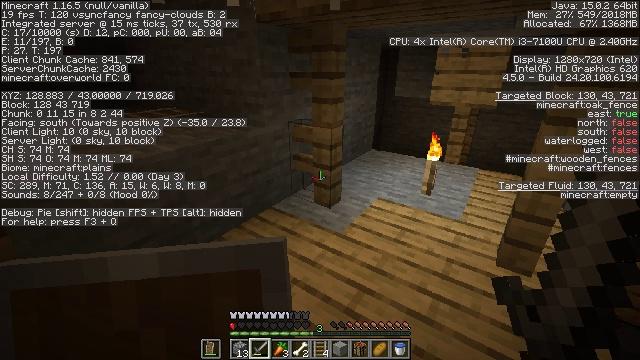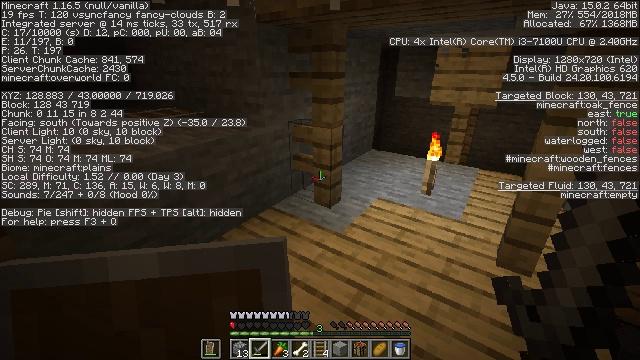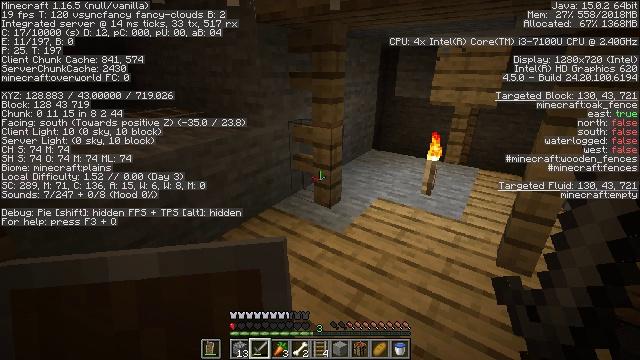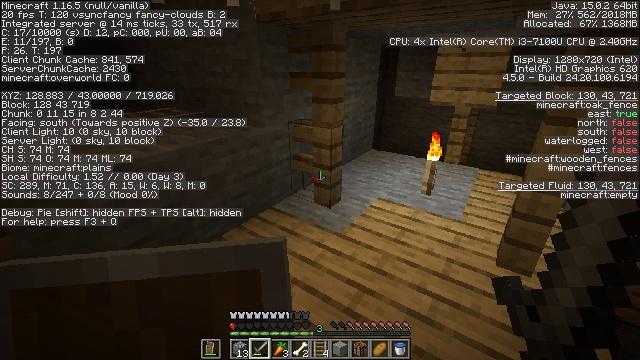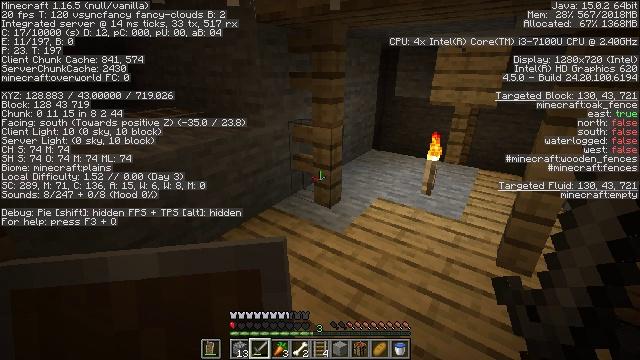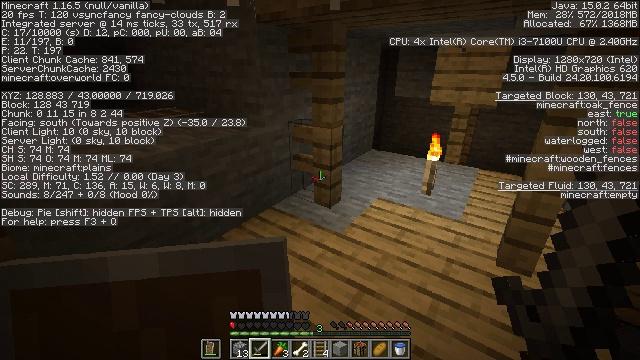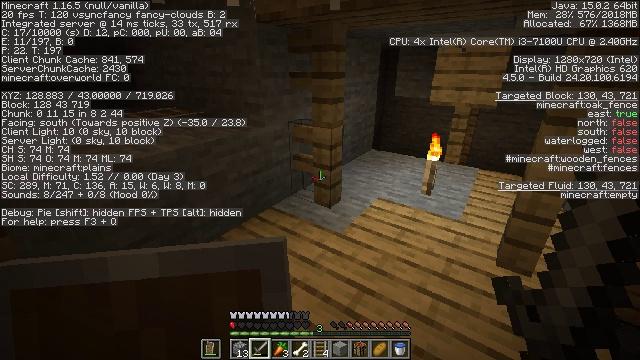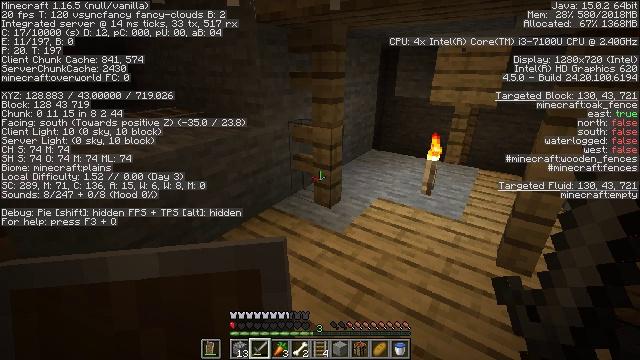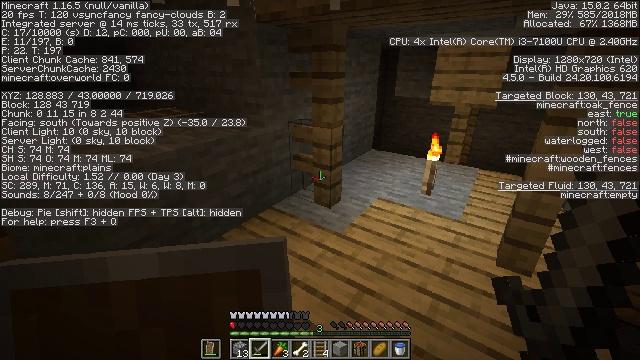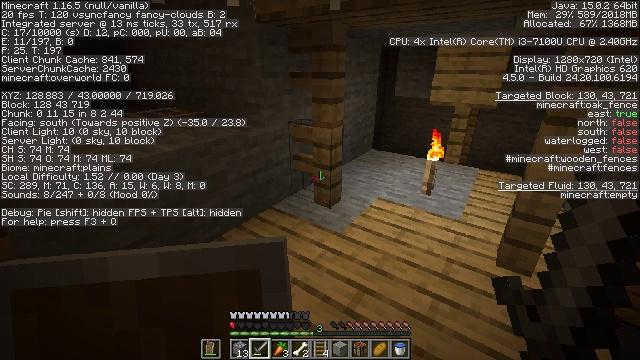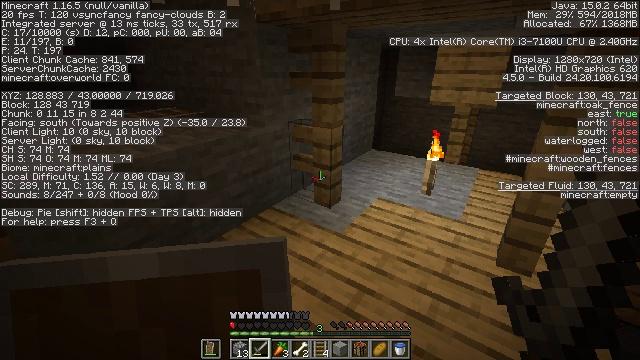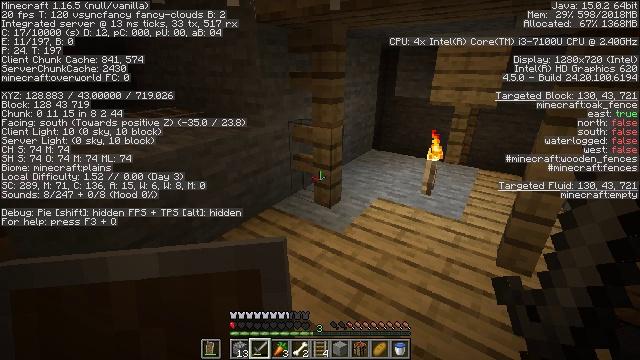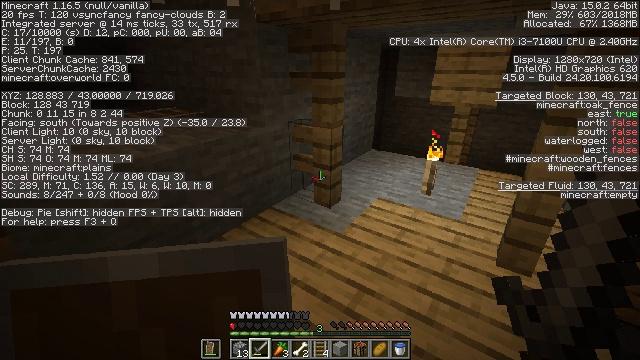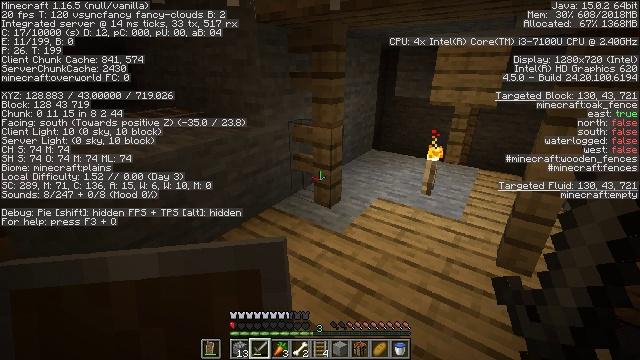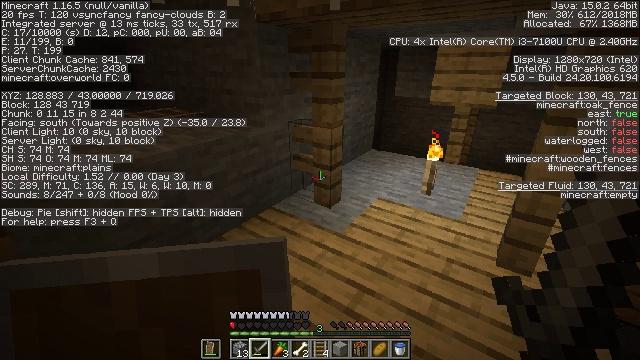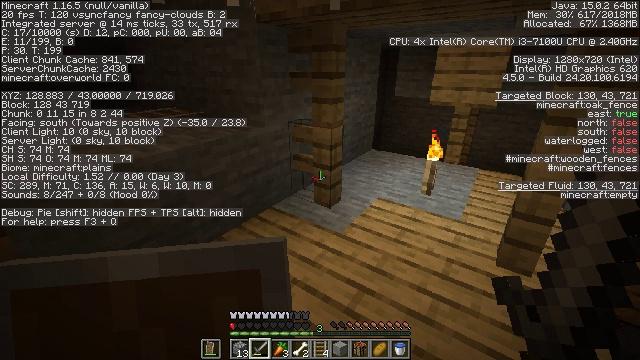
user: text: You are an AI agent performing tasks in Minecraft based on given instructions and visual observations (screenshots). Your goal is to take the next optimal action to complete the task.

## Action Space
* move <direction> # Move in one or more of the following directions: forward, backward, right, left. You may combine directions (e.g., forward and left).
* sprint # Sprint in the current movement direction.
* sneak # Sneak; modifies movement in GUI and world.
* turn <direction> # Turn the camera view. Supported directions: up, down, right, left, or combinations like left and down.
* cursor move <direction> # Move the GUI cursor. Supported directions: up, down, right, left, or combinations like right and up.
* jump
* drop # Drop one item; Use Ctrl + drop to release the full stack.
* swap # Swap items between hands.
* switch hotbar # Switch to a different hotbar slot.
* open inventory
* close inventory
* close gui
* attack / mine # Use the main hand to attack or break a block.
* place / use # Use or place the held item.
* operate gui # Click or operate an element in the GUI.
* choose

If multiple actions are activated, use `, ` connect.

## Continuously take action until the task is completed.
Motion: motion action
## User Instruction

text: Remove the cobweb to avoid getting stuck.
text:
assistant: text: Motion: no_op
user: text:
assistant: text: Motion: no_op
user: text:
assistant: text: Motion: no_op
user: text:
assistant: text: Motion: no_op
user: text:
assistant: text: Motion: no_op
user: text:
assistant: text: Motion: no_op
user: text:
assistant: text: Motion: no_op
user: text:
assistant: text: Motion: no_op
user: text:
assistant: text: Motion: no_op
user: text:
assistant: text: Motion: no_op
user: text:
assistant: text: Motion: no_op
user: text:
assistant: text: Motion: no_op
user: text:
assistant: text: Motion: no_op
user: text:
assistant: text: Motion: no_op
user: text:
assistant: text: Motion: no_op
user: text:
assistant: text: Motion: no_op
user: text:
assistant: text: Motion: no_op
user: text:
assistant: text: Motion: no_op
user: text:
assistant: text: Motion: no_op
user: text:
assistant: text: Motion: no_op
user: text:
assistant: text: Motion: no_op
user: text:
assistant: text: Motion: no_op
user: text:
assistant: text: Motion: no_op
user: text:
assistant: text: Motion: no_op
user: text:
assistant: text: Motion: no_op
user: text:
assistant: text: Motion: no_op
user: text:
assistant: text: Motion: no_op
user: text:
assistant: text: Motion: no_op
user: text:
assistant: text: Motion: no_op
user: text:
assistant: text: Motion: no_op